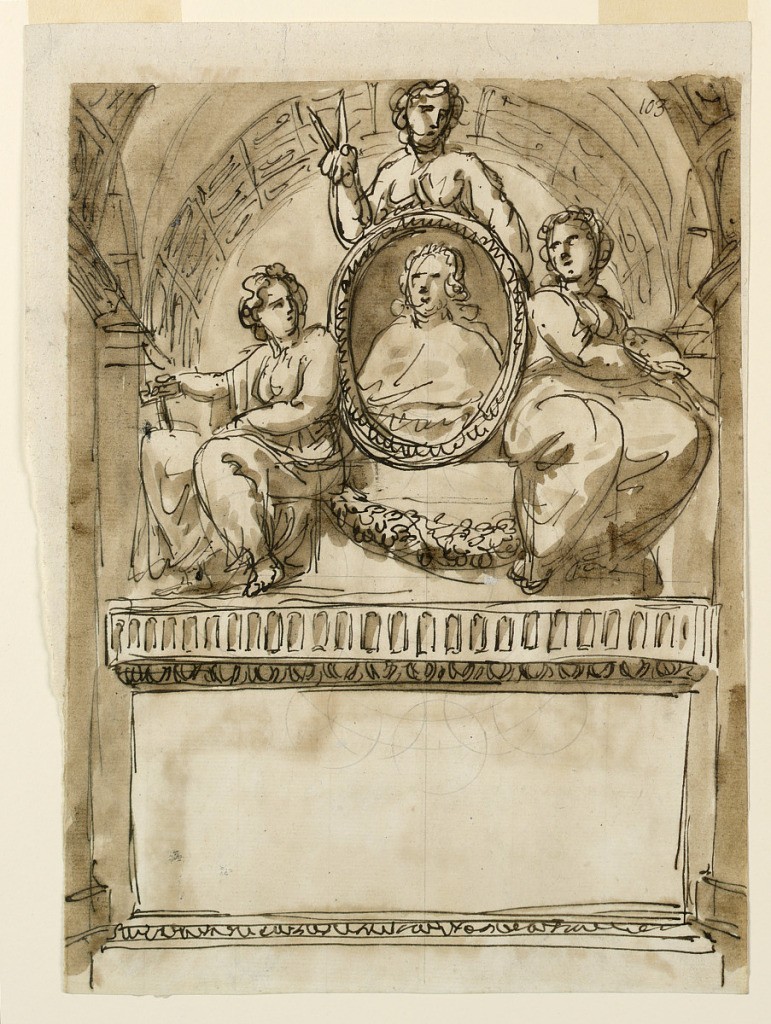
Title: Monument
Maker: Giuseppe Barberi, Italian, 1746–1809
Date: October 1796
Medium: Pen and brown ink, brush and brown wash, graphite on off-white laid paper
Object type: Drawing
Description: Mathematics, Painting are seated upon a pedestal, flanking the cardinal's portrait which is supported by the standing Architecture. A high and oblong pedestal forms the base. The architectural setting shows coffered arms. A part of the design is drawn over a geometrical one, showing circles.